Question: This is not the same as just having a modal slide in from the side.
I cannot find how say I click "forgotten password" in my example a new modal will slide across with the forgotten password form.
I was thinking this could possibly be done using a slider within the modal and set the "right arrow" to forgotten password. then the left arrow to "back".
The only information i could find online was how to get the original modal to slide in from the side not a second one.
Using my terrible Photoshop skills i have tried to make a picture of what will happen. Thanks.

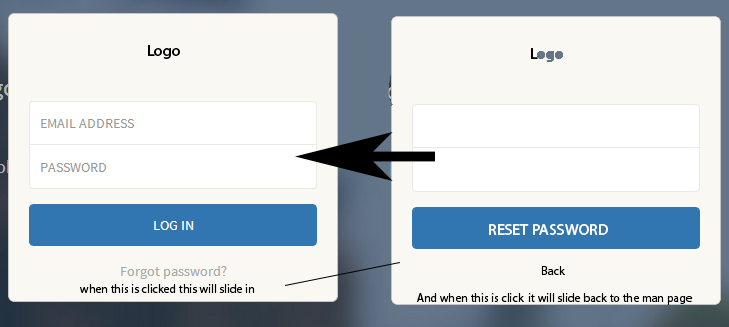
Answer: I ended up using tabs from bootstrap 3. You can make these fade in so that it smoothly swaps in.
<URL>